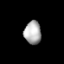
Tissue: lung
Cell type: Epithelial cells
Senescence score: 0.2295
Nuclear area (px): 384
Mean DAPI intensity: 174.161